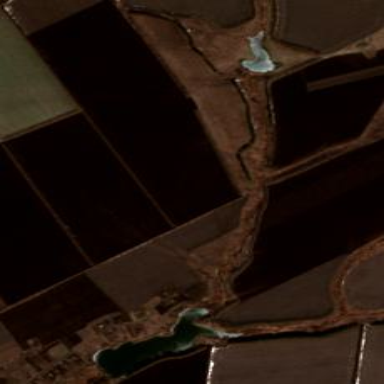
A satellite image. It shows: Picturesque farmland scene.